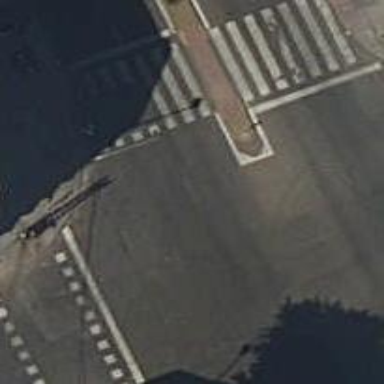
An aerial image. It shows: Road with traffic signals.